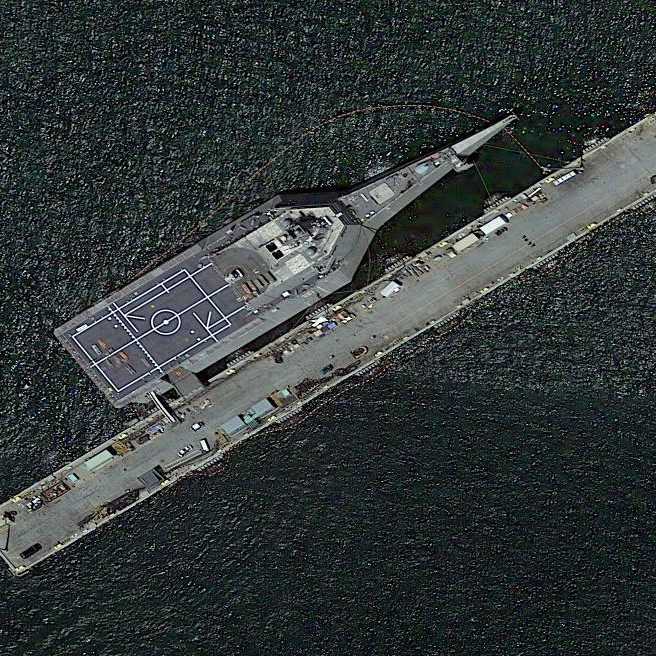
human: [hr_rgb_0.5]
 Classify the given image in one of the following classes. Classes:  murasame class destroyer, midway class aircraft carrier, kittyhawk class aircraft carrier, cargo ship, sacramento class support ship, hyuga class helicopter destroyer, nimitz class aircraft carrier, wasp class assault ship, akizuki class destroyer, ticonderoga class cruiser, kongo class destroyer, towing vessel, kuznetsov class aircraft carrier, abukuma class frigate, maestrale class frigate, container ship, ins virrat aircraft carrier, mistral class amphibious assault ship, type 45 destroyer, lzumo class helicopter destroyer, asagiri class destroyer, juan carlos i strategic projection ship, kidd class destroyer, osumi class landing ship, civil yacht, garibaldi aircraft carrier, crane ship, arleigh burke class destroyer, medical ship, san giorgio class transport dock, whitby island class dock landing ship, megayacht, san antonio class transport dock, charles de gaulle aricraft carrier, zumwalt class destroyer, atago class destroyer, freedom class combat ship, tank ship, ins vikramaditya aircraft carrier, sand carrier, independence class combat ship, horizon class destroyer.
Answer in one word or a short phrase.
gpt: Independence class combat ship